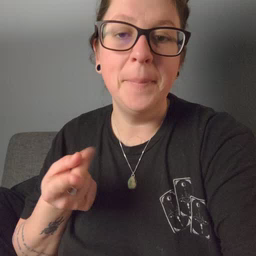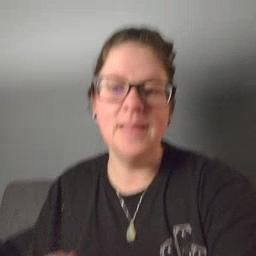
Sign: puppy